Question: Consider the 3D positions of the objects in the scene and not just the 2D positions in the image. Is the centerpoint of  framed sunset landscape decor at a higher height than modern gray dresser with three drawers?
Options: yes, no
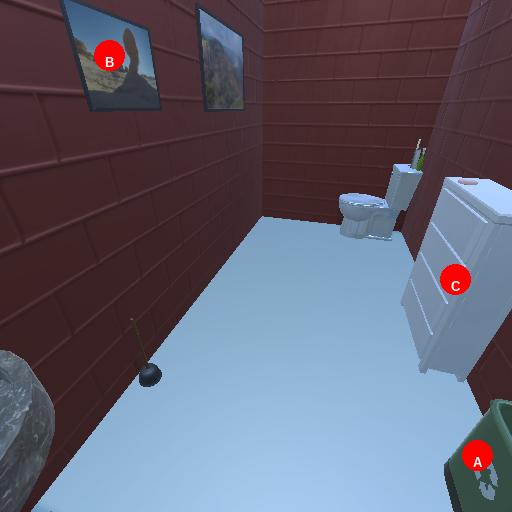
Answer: yes